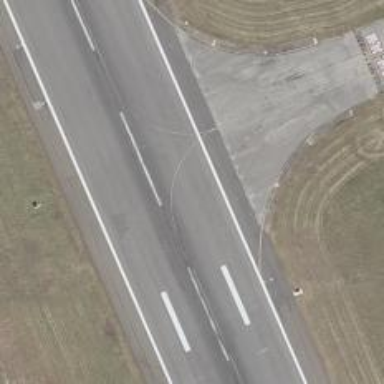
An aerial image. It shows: View of taxiway at the airport.